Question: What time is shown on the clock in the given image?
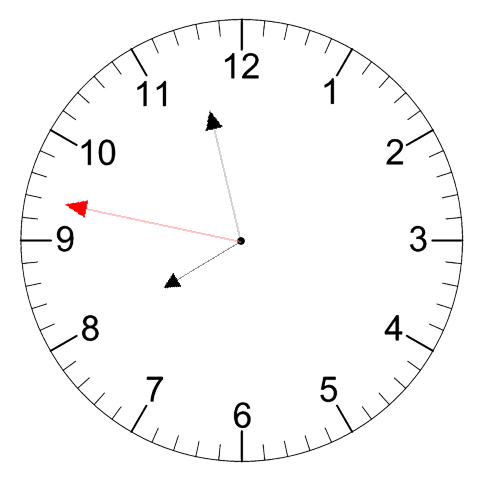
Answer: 07:57:47